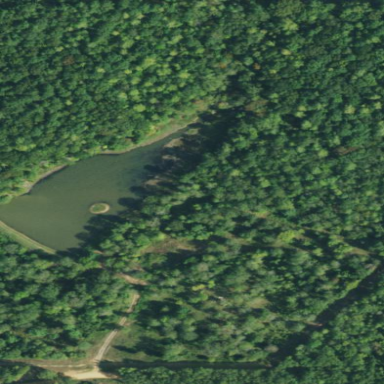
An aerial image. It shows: Serene pond surrounded by nature.